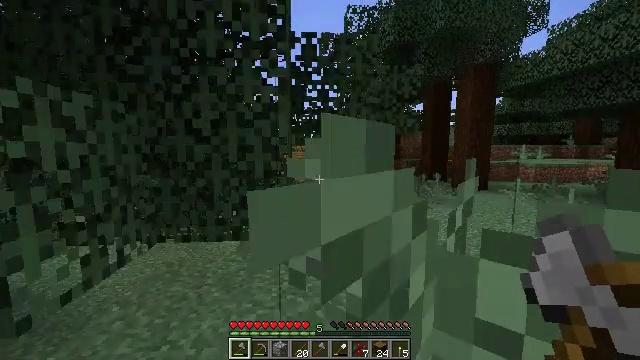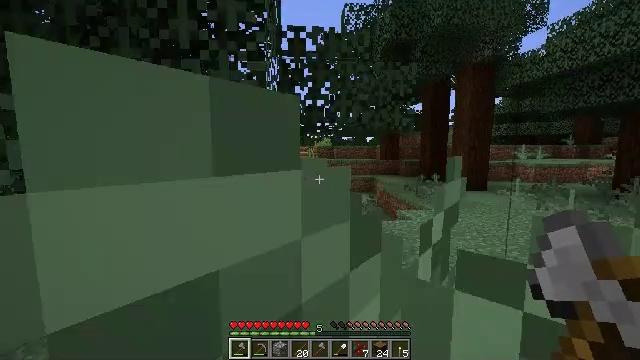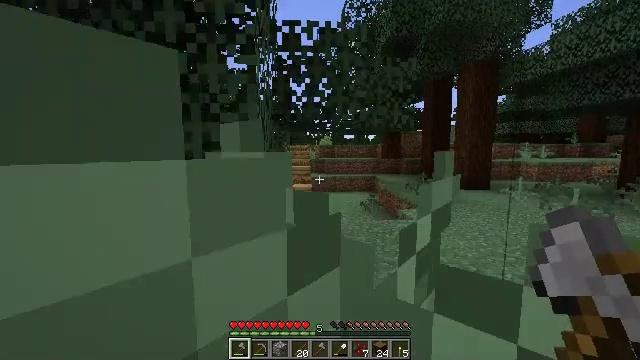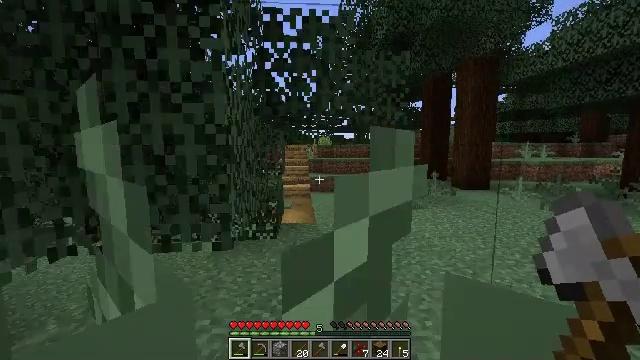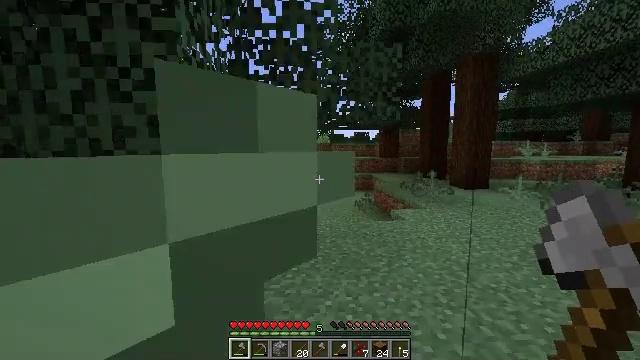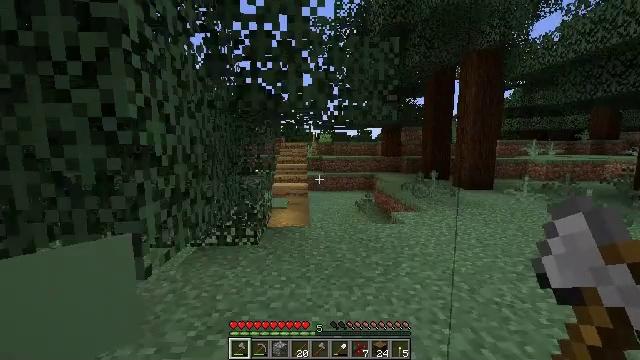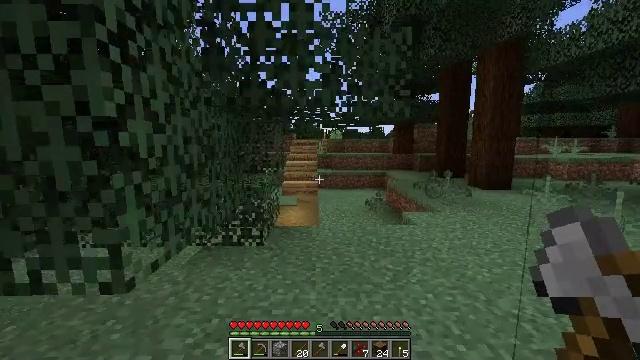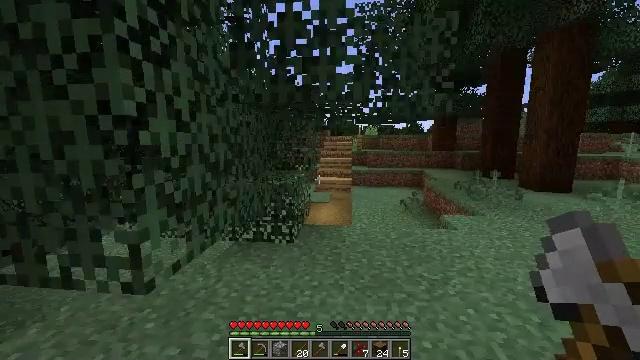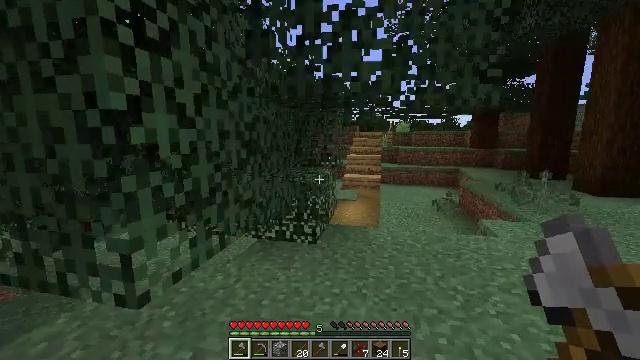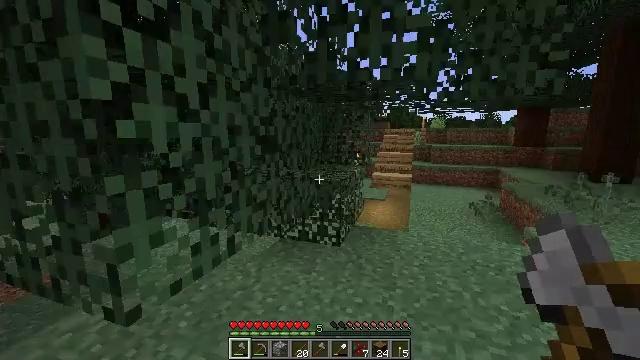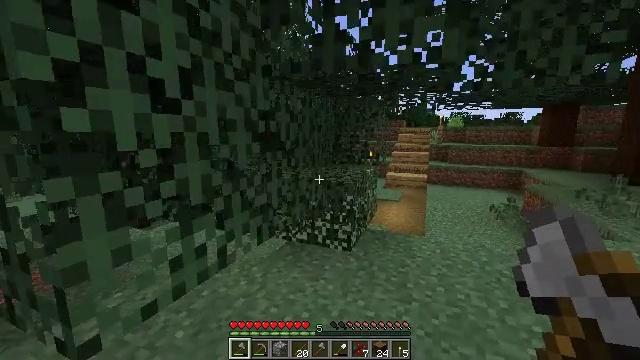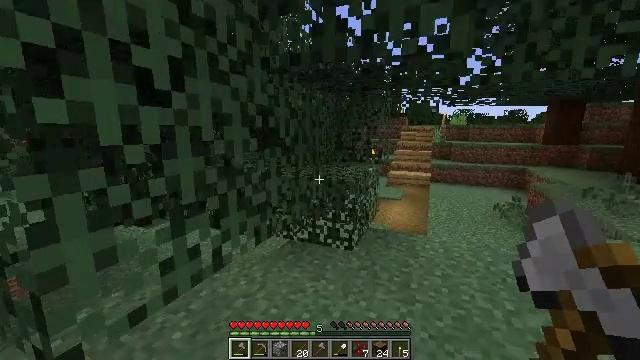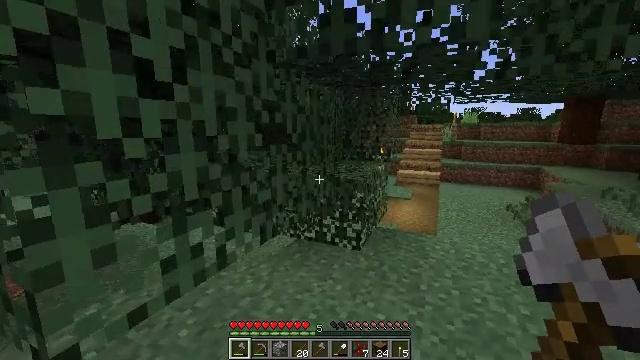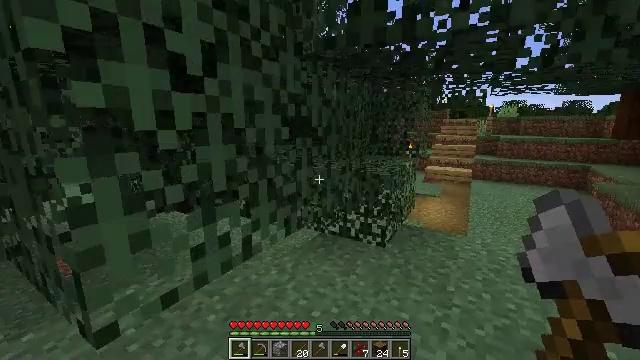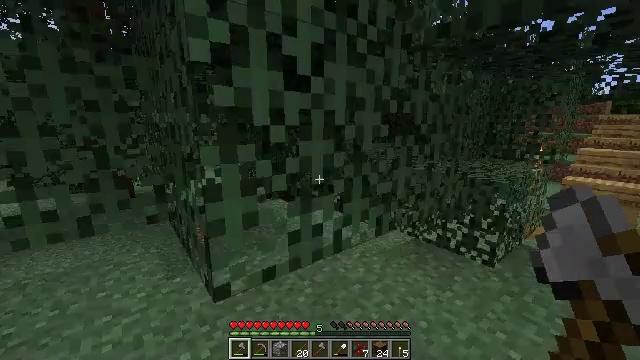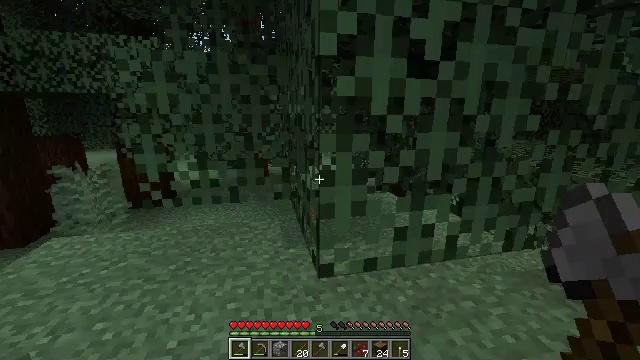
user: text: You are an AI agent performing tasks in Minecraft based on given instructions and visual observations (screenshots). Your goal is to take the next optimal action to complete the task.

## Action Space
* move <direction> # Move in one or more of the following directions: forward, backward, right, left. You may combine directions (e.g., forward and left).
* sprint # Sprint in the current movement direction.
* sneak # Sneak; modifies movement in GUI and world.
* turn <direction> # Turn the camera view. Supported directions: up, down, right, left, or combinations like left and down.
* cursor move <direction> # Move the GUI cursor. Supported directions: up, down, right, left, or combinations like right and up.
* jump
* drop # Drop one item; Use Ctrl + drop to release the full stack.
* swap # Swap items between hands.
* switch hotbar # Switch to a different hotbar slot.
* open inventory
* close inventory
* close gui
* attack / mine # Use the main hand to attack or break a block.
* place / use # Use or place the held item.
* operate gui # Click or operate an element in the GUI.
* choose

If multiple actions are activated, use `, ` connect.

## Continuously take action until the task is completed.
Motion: motion action
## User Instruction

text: Mine the large fern from the ground.
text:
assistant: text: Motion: move forward and move right
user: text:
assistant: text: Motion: move forward and move right
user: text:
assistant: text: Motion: move forward and move right
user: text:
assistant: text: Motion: move forward and move right
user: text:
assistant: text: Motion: move forward
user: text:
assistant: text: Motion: move forward, turn left
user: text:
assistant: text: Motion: move forward, turn left
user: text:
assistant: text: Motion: move forward, turn left
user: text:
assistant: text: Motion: move forward, turn left
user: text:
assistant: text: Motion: turn left
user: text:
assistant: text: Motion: no_op
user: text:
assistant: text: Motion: turn left
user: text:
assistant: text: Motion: turn left and down
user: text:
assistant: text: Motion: turn left
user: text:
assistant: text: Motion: turn left and down
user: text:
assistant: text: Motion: no_op
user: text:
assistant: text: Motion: no_op
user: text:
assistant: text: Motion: no_op
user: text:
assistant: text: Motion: turn right
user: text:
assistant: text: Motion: turn right and down
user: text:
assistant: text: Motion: no_op
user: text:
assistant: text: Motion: turn down
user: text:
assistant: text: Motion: turn right and up
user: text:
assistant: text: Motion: turn right and up
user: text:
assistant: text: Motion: move left, turn right and up
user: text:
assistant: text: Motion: move left
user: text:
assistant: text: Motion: move left
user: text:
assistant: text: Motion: move left
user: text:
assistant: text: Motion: move back and move left
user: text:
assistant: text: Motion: move back and move left